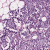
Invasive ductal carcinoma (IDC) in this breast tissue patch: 1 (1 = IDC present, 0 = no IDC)